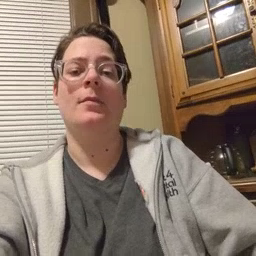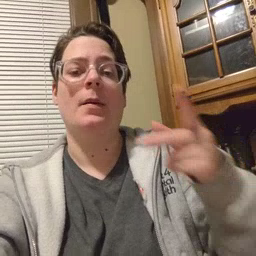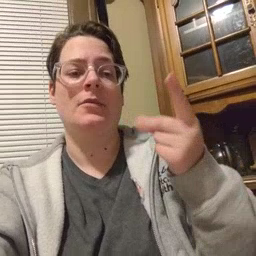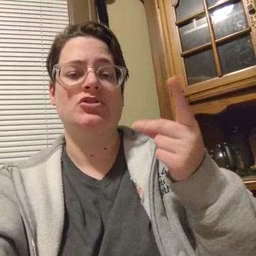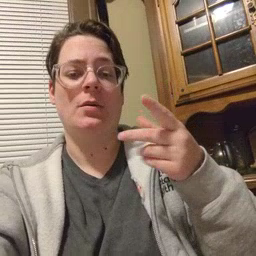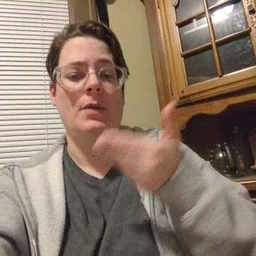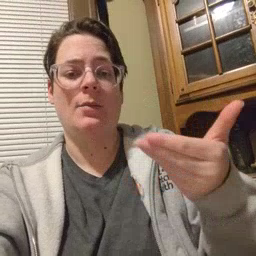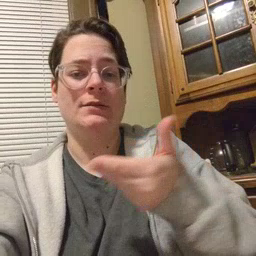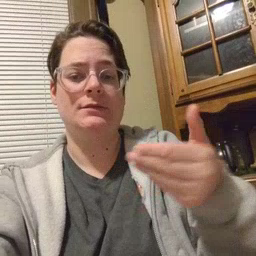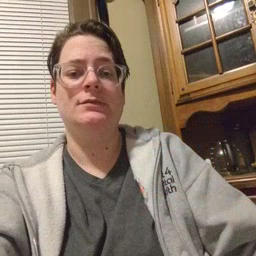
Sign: puppy